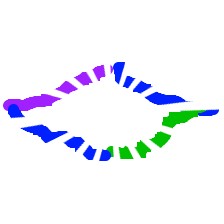
Shape: rhombus